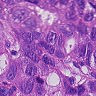
Metastatic tissue present: yes